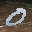
Label: 0